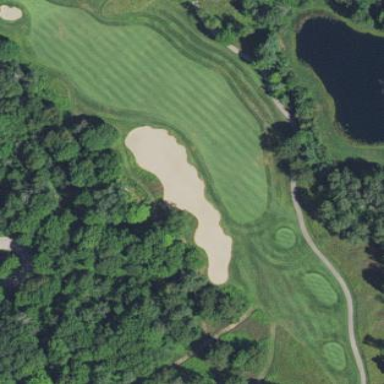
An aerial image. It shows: Sandy area is golf bunker.